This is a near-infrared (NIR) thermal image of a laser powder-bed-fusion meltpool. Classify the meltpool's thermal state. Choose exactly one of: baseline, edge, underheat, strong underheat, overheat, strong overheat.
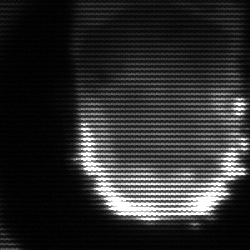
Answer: baseline